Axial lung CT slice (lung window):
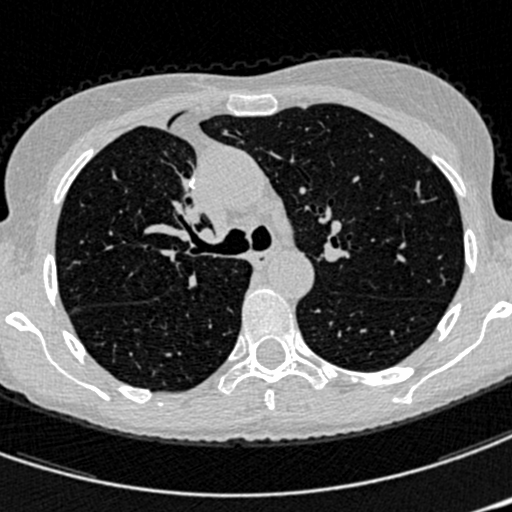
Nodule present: no